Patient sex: F
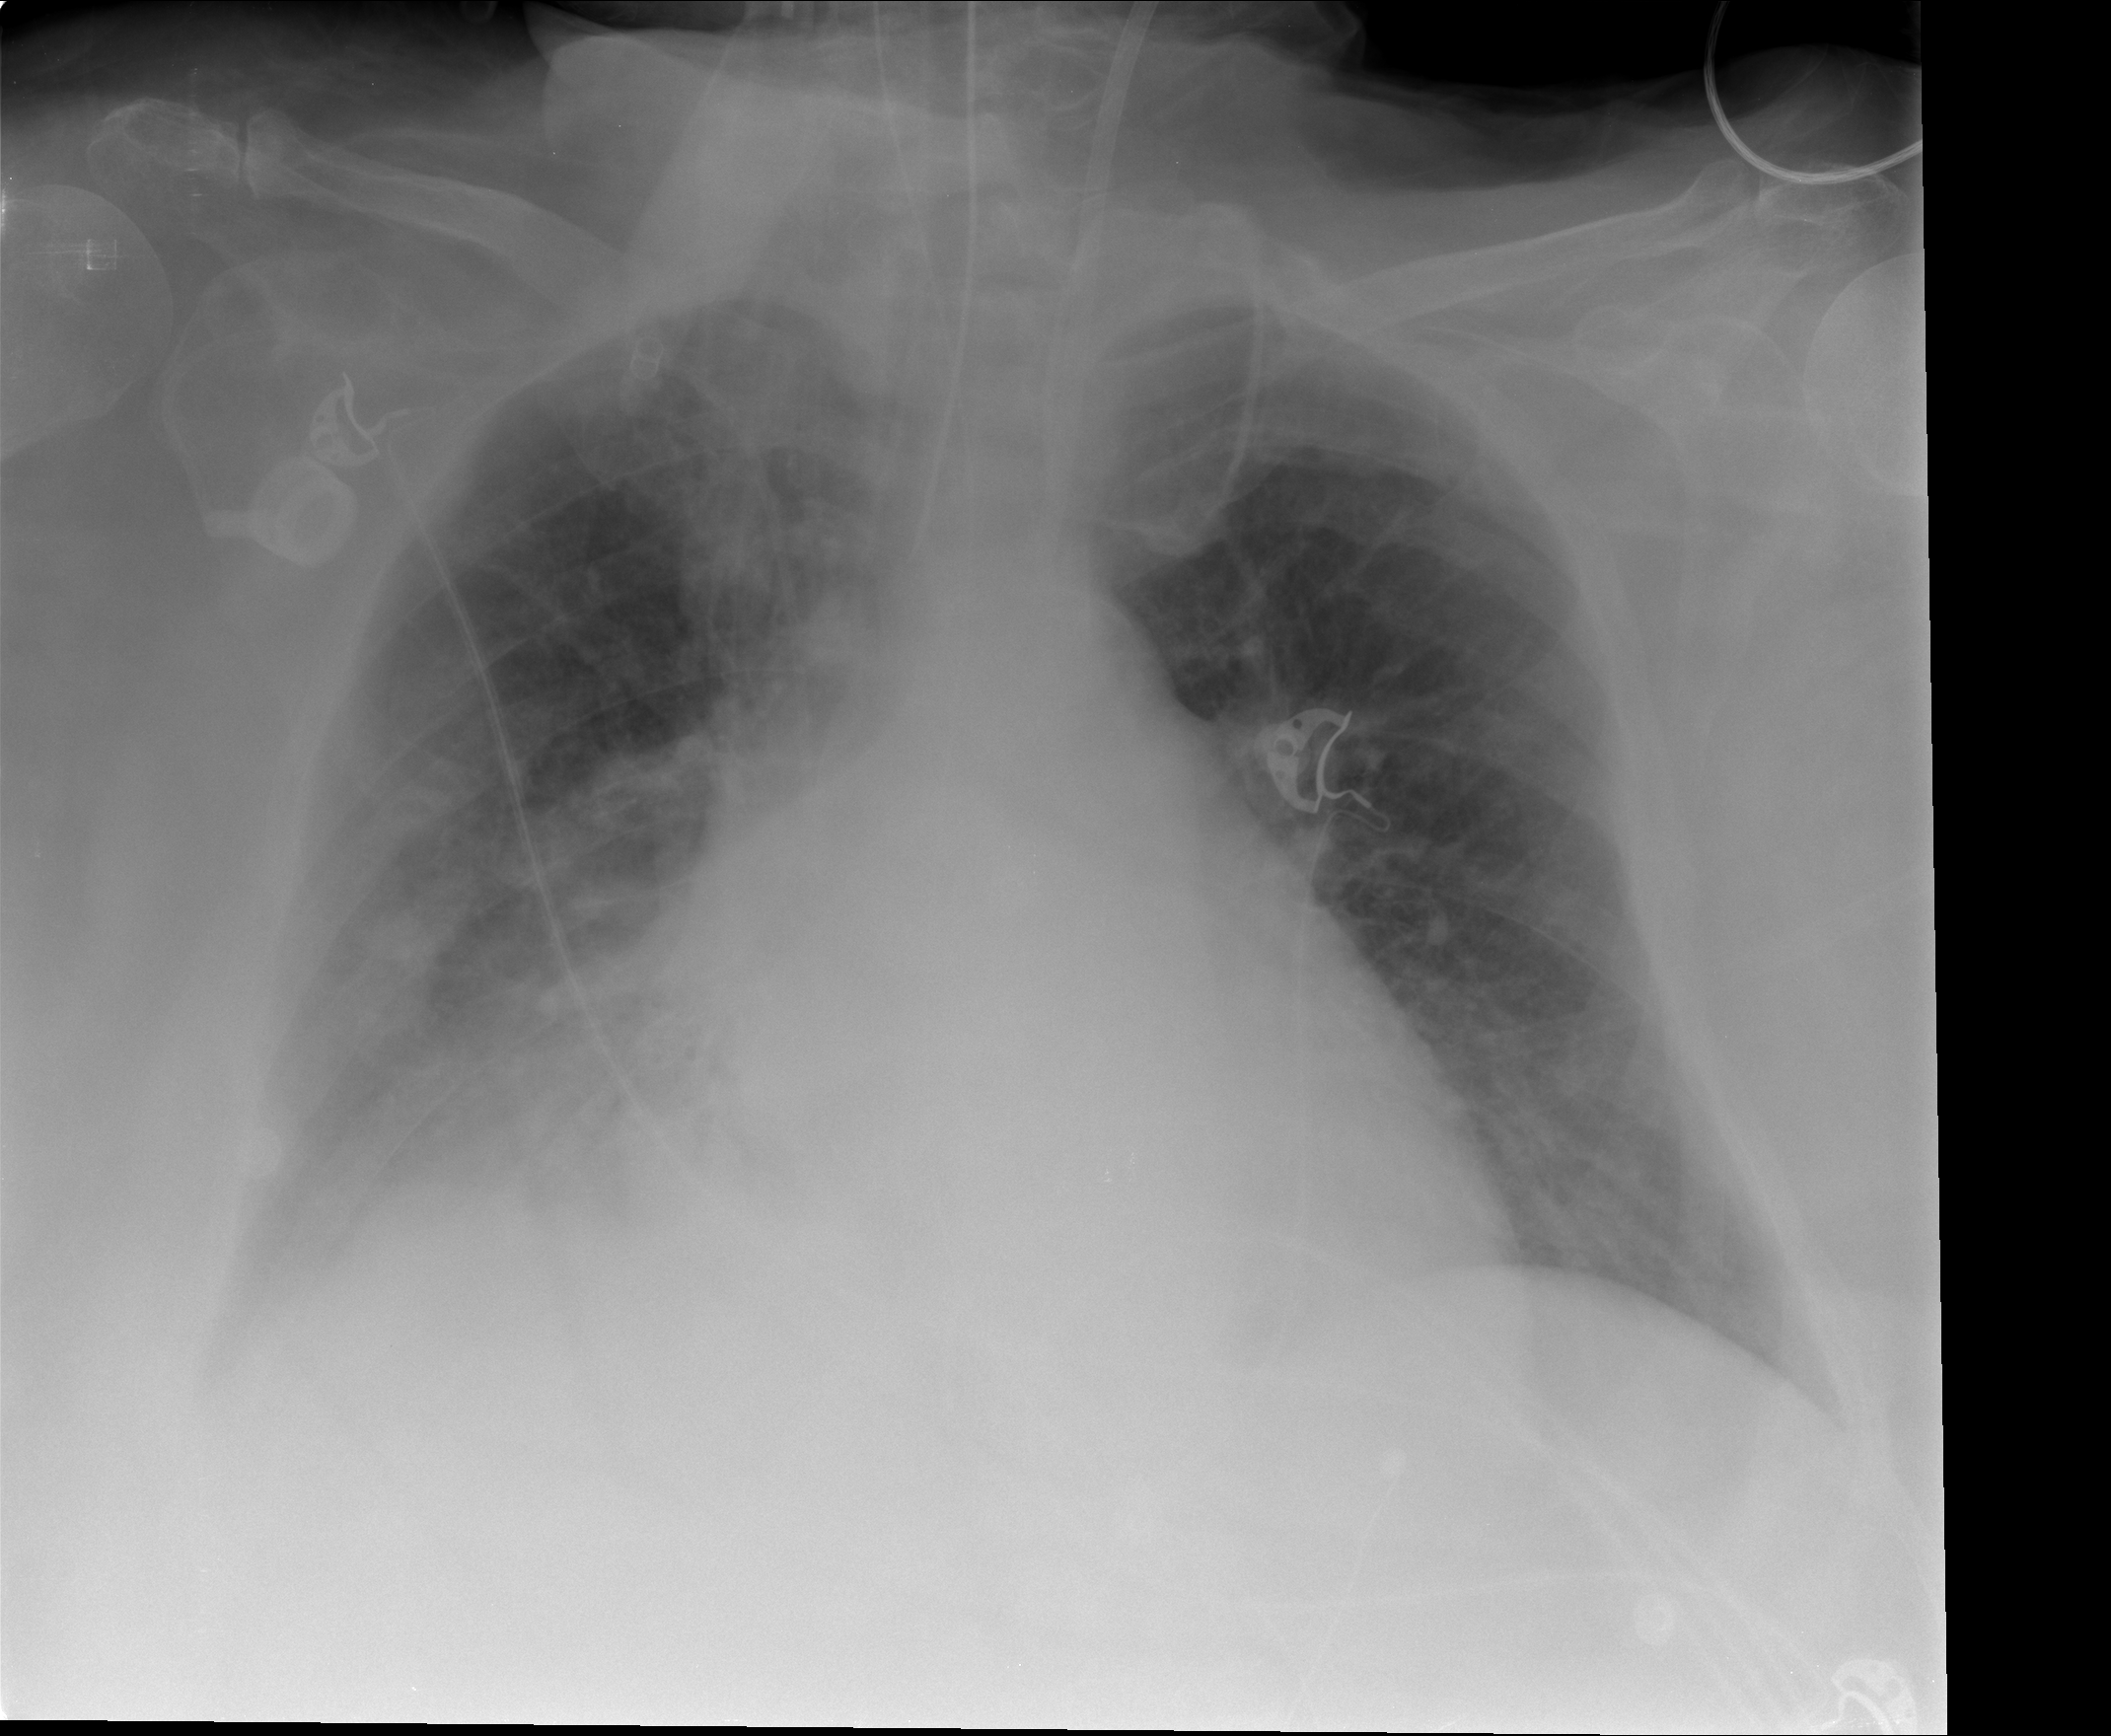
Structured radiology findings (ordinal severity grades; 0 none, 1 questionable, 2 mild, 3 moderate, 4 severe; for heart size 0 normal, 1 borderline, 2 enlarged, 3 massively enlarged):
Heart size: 2
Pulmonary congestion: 2
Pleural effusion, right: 2
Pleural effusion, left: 0
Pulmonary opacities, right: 3
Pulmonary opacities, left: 0
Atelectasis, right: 2
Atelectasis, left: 1